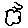
Label: cloud